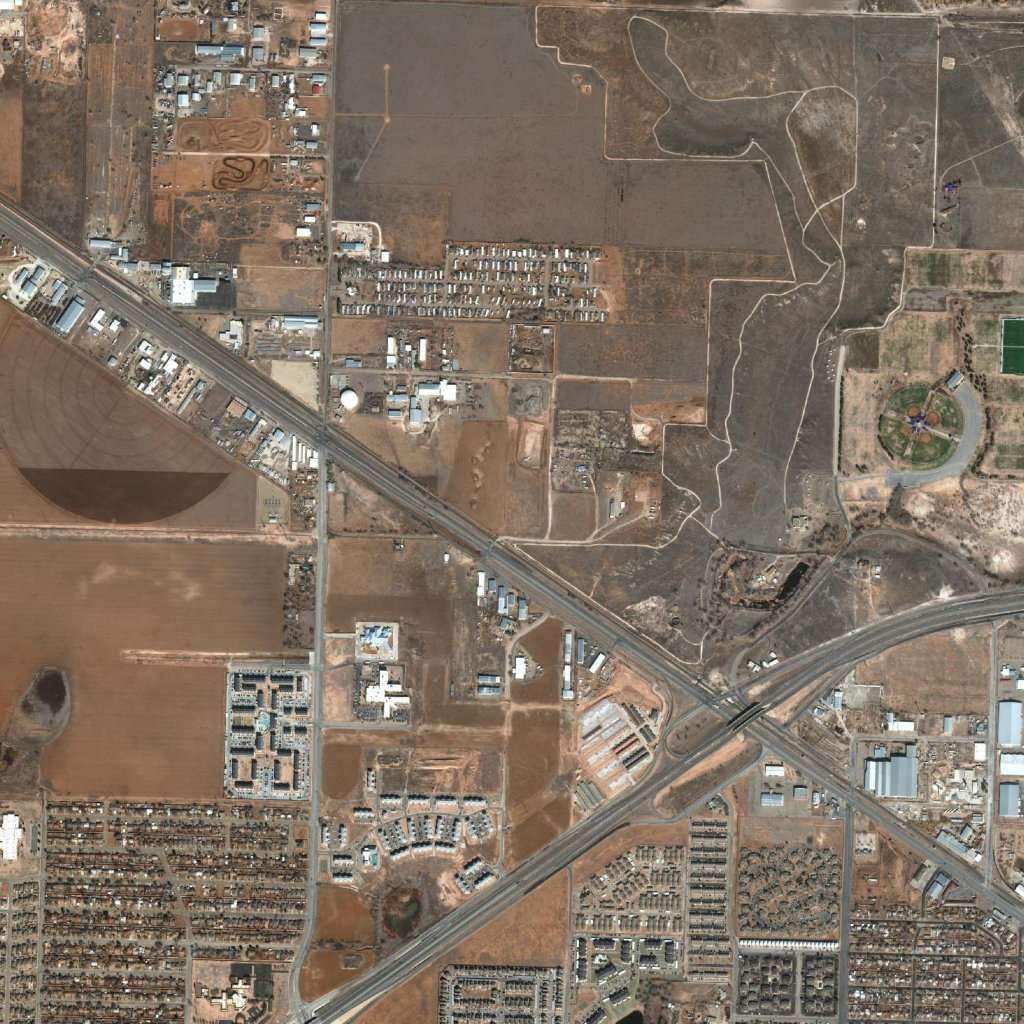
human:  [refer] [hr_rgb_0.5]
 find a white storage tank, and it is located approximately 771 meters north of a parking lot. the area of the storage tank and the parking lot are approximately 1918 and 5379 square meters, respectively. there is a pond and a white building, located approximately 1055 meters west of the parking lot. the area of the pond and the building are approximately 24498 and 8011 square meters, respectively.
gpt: <box>[[33, 38, 34, 39, 0]]</box>

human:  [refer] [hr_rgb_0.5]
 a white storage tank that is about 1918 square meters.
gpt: <box>[[33, 38, 34, 39, 0]]</box>

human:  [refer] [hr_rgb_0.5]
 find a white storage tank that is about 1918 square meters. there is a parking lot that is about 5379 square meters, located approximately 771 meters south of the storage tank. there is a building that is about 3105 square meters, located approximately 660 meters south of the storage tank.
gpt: <box>[[33, 38, 34, 39, 0]]</box>